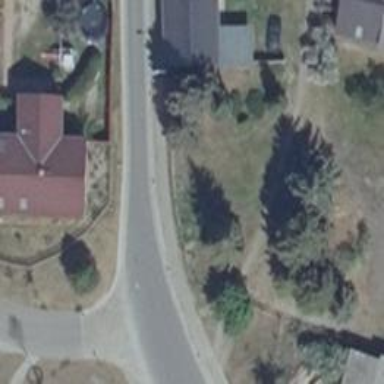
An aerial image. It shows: Secondary road with asphalt surface and sidewalks on both sides.